Question: I am trying to create a tree-view or something like that.My problem is that I don't have any ideea in how to drag a line like this:

this is the code I have:
'''
<ul>
<li>el1
<ul>
<li>el1.1
<ul>
<li>el1.1.1</li>
</ul>
</li>
<li>el1.2</li>
</ul>
</li>
<li>el2</li>
</ul>
'''
and so on. Is it possible to do what I want with css? I am search for 4 hours and I didn't find anything.
PS: i'm not good at all at css.
Also, another question: is this possible with js to create a treeview? just simple js, not complicate plugins or stuff like that.
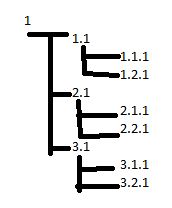
Answer: Try like: <URL>
'''
ul{
padding:0;
list-style:none;
border-left:1px solid #444;
}
ul li{
padding-left:15px;
position:relative; /* to allow :before pseudo element be absolute */
}
ul li:before{
content:" ";
height:1px;
width:15px; /* same as LI's padding */
background:#444;
position:absolute;
top:0.7em; /* ~half line-height */
left:0px; /* to properly align left */
}
'''